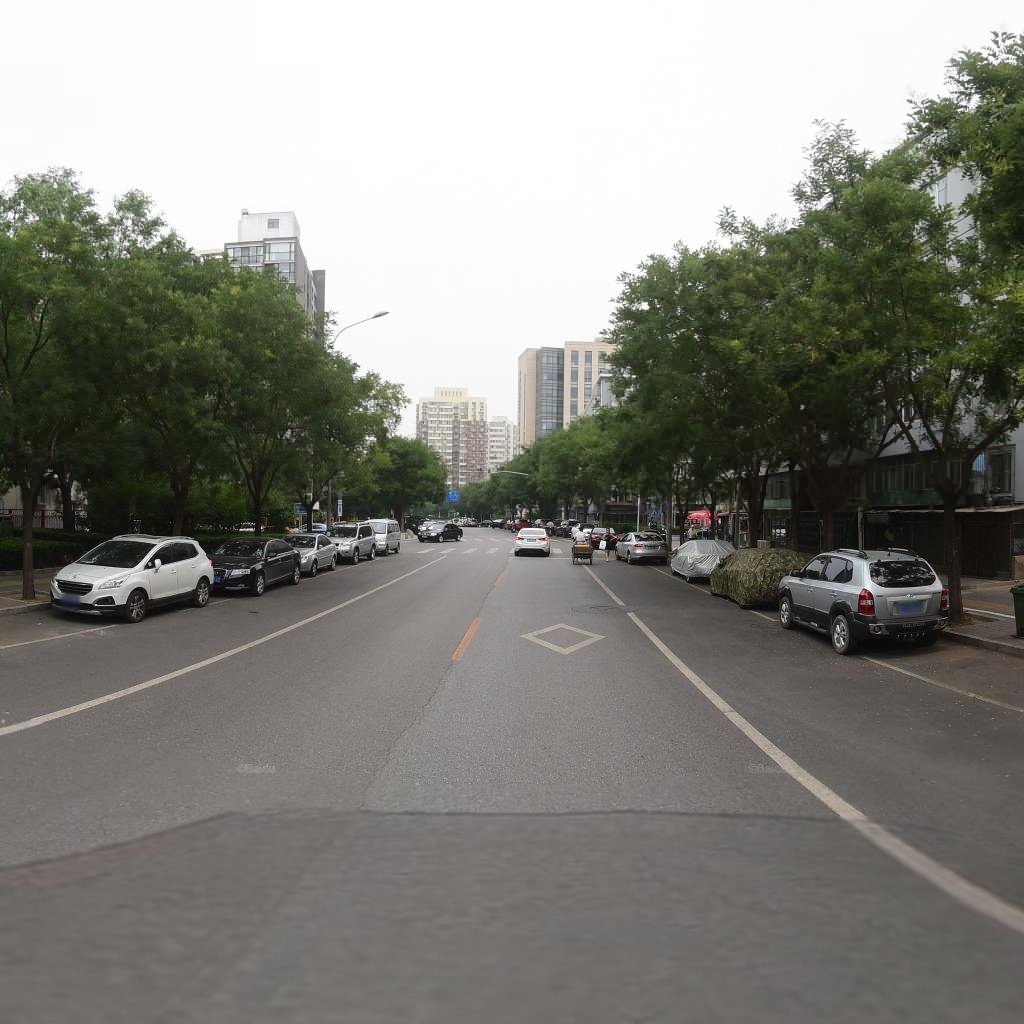
Region: Xicheng
Road damage annotations: manhole cover, longitudinal crack